Question: I am trying to set logo of action-bar at run-time as shown in below image and hide back arrow
How to remove this space? And also I want to remove logo and action-bar menu click glow effect?

'''
private void actionbarsetUp() {
Drawable d = getResources().getDrawable(R.drawable.header_background);
getSupportActionBar().setBackgroundDrawable(d);
getSupportActionBar().setLogo(R.drawable.header_sidebar_btn);
getSupportActionBar().setDisplayShowTitleEnabled(false);
getSupportActionBar().setDisplayHomeAsUpEnabled(false);
getSupportActionBar().setHomeButtonEnabled(true);
getSupportActionBar().setDisplayShowHomeEnabled(true);
LayoutInflater inflator = (LayoutInflater) this
.getSystemService(Context.LAYOUT_INFLATER_SERVICE);
View v = inflator.inflate(R.layout.actionbar_title, null);
ImageView imgName = (ImageView) v.findViewById(R.id.action_txt_name);
getSupportActionBar().setCustomView(v);
getSupportActionBar().setDisplayShowCustomEnabled(true);
}
'''
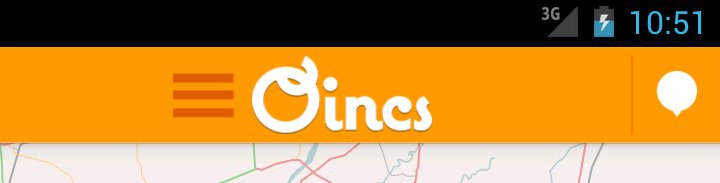
Answer: just change 'getSupportActionBar().setDisplayShowHomeEnabled(false);'
and remove space.